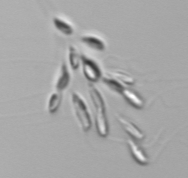
Label: Dinobryon